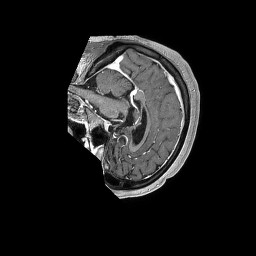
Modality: T1w
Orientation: sagittal
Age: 50
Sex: female
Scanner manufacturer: philips
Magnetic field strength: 1.5 T
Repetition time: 0.007876 s
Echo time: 0.003681 s